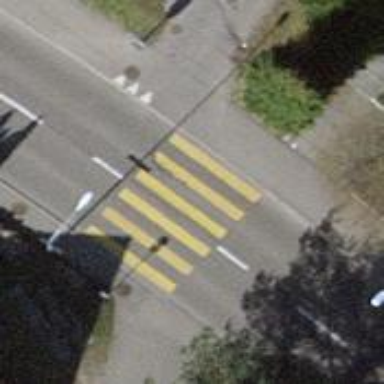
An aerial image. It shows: Uncontrolled zebra crossing with zebra markings.